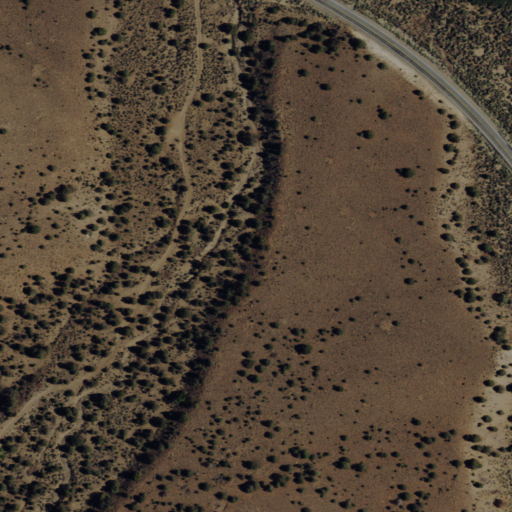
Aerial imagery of valley in Nevada named O'Banion Canyon containing shrub, evergreen forest, low intensity development, medium intensity development, and open development